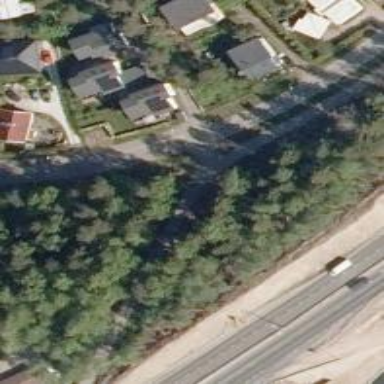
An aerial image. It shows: Road with "give way" sign.